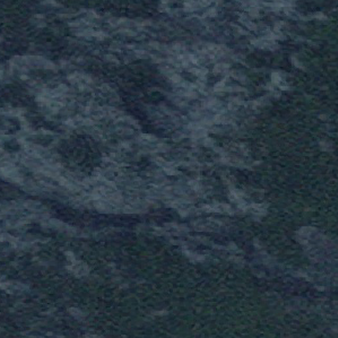
Label: other